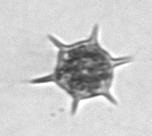
Label: Dictyocha